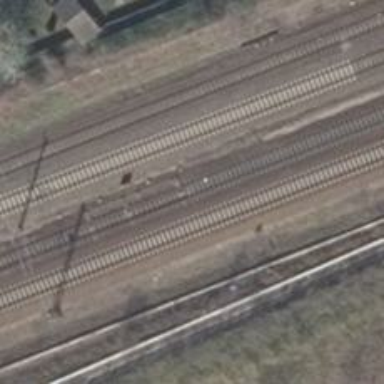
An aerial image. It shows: Railway with electrified contact lines.